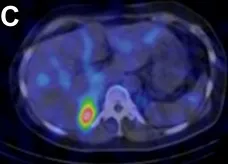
Imaging findings. (C). NP-59 scintigraphy with dexamethasone suppression showed increased tracer uptake in the right adrenal lesion.
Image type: radiology (scintigraphy)